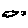
Label: cloud